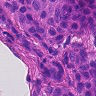
Metastatic tissue present: yes